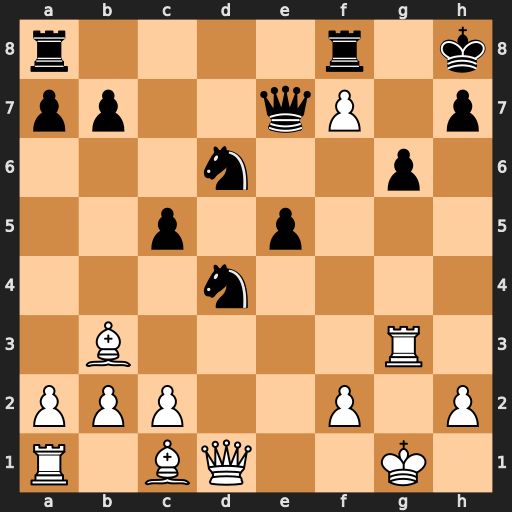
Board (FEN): r4r1k/pp2qP1p/3n2p1/2p1p3/3n4/1B4R1/PPP2P1P/R1BQ2K1
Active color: w
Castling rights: -
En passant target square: -
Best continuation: Bg5 Qxg5 Rxg5